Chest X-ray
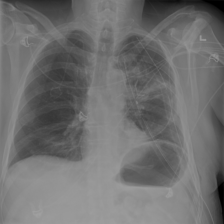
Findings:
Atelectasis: positive
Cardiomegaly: negative
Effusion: negative
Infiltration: negative
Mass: negative
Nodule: negative
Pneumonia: negative
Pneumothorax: positive
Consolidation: negative
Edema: negative
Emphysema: negative
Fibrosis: negative
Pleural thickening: negative
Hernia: negative